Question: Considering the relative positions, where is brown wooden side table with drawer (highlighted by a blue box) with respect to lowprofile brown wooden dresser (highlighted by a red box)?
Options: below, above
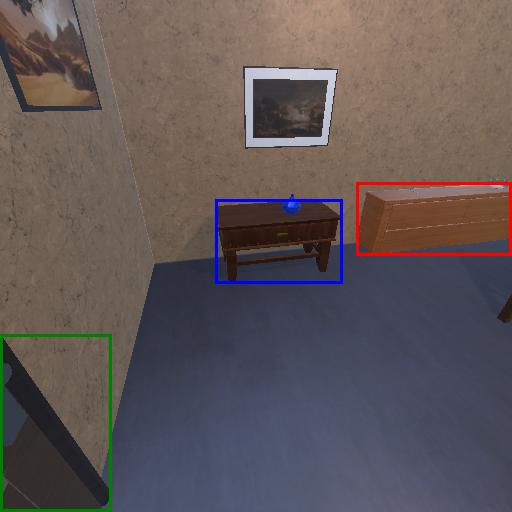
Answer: below